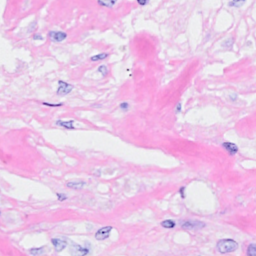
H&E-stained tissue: Breast